Field crop: maize
Growth stage: 2
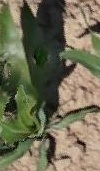
Species: maize